Aerial crown-view tile of a tropical tree (Barro Colorado Island, Panama), acquired 20240716:
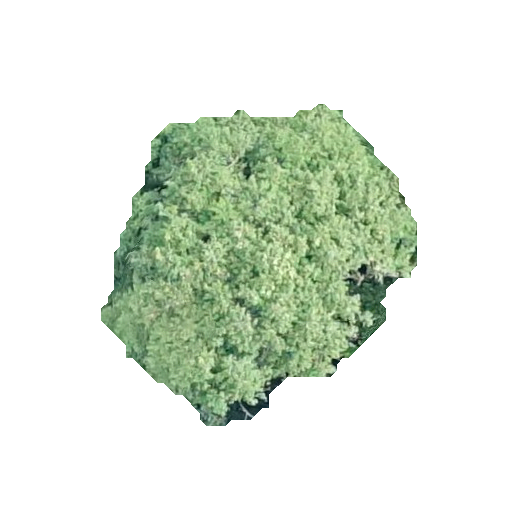
Species: Quararibea stenophylla
GBIF accepted scientific name: Quararibea stenophylla
Crown area: 109.313 m²